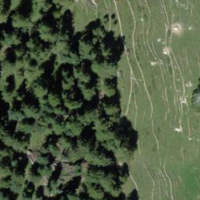
EUNIS habitat code: 26
Species observed at this site:
Erebia alberganus